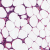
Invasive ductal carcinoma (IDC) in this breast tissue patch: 1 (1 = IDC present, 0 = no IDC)